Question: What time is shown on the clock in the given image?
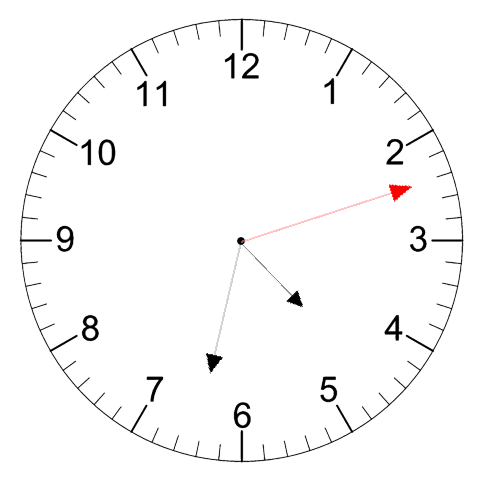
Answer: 04:32:12